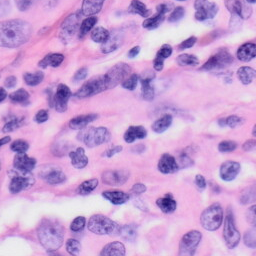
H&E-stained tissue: Skin